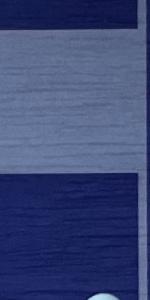
Label: Empty